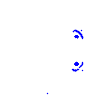
Particle: electron